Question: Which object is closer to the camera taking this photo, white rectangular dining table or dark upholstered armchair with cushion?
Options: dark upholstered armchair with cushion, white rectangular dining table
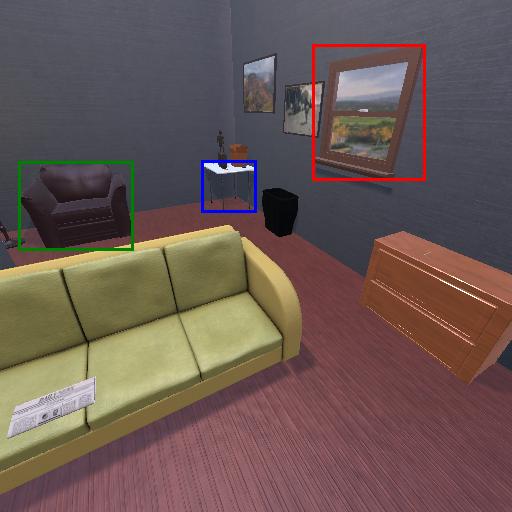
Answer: dark upholstered armchair with cushion